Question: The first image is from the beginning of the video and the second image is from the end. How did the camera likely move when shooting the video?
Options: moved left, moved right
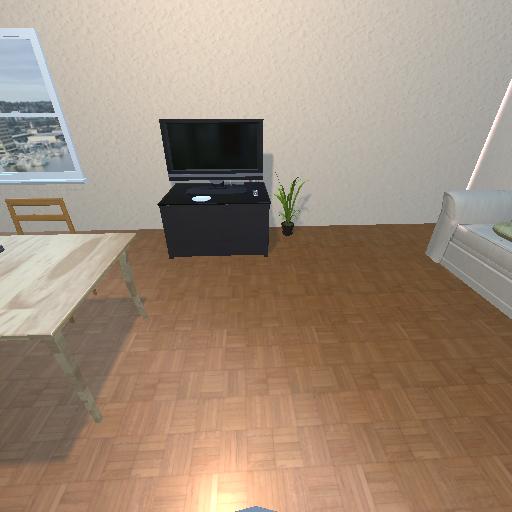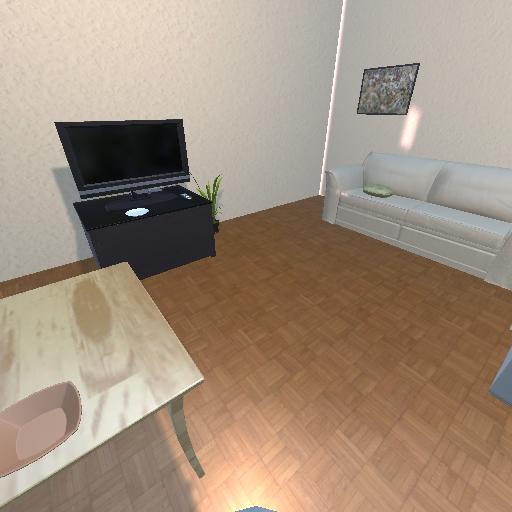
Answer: moved left